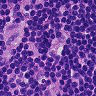
Metastatic tissue present: no